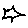
Label: star